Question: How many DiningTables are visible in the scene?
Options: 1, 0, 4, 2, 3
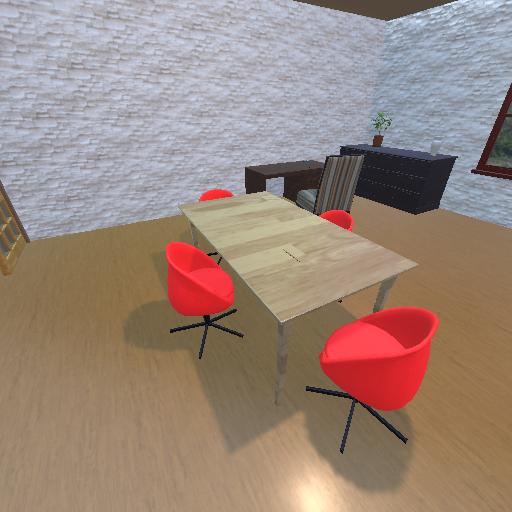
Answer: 1